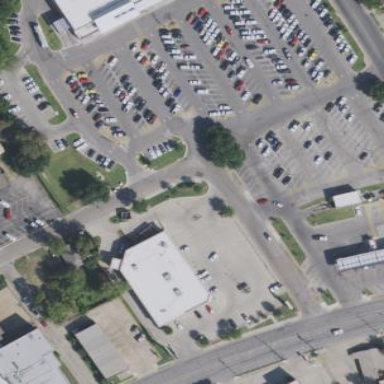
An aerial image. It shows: Parking area with surface.